Question: Which application icon is associated with "Trending"?
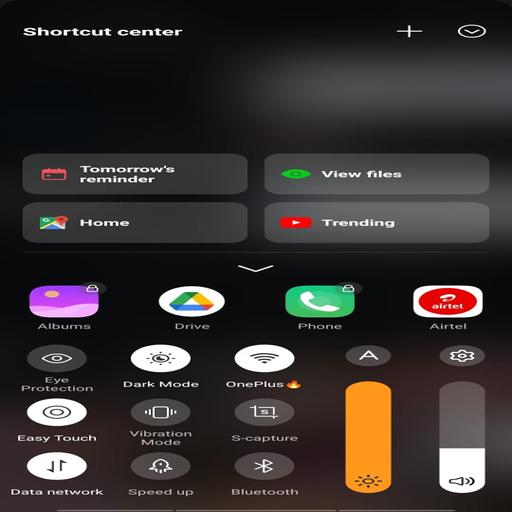
Answer: YouTube